Interaction volume radius: 10 \u00c5
Interaction volume height: 25 \u00c5
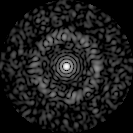
Disorder parameter: 0.8545